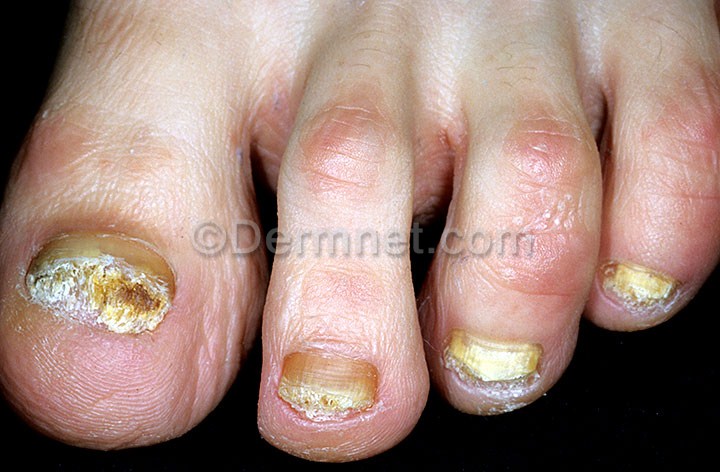
Disease: Nail Fungus and other Nail Disease